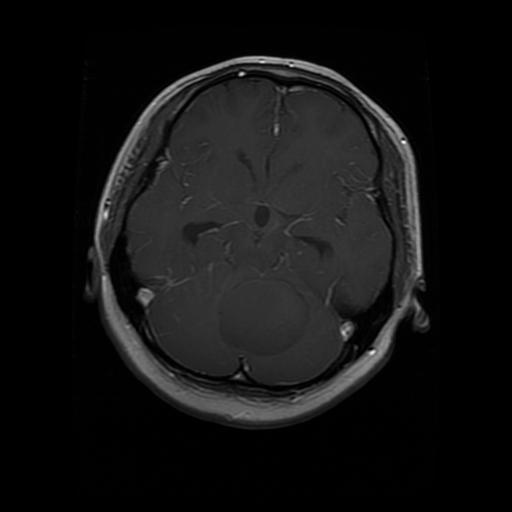
Label: glioma